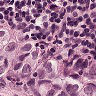
Metastatic tissue present: yes